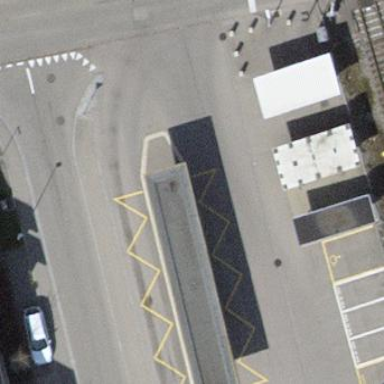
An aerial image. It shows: Platform for public transport. The platform is located by the road.